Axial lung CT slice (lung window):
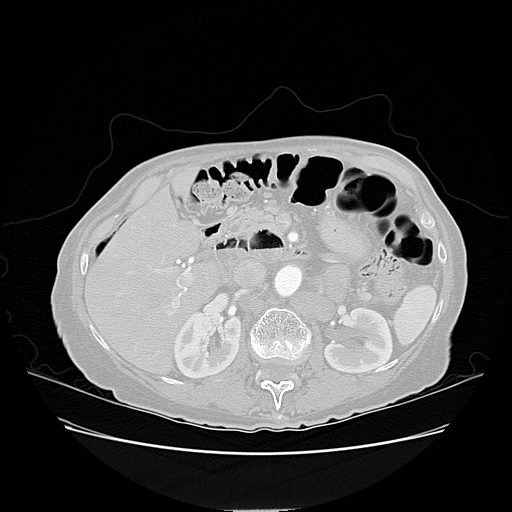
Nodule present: no